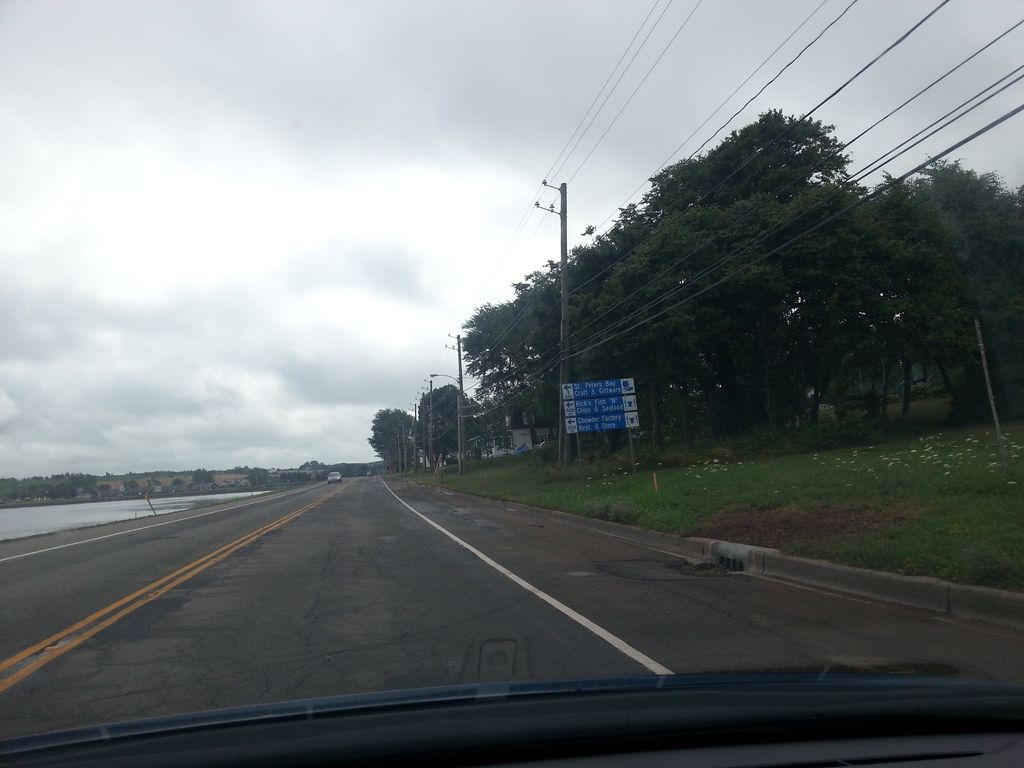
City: charlottetown